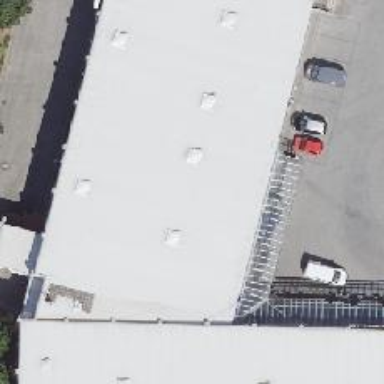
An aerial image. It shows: Supermarket.